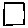
Label: square